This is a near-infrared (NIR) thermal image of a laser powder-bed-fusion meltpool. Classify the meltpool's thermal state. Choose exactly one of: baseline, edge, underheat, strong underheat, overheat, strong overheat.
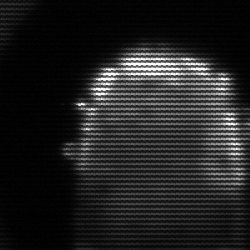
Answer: baseline